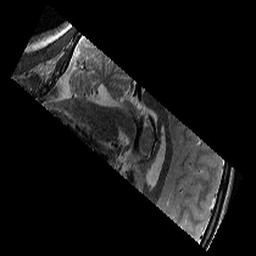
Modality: T2w
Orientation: sagittal
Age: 13
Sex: female
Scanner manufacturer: siemens
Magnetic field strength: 3 T
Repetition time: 8.46 s
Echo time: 0.067 s